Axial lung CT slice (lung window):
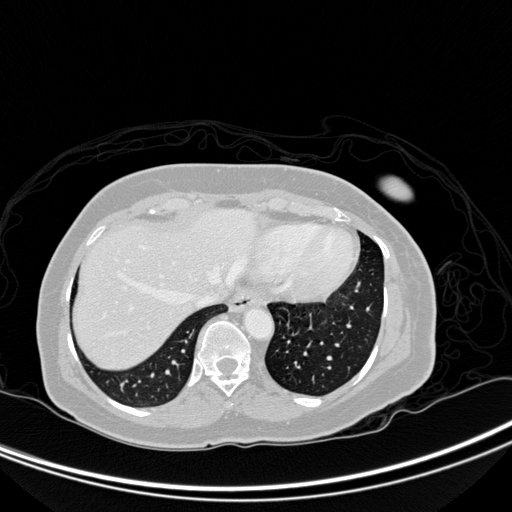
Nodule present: no